Field crop: tomato
Growth stage: 1
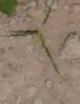
Species: cyperus